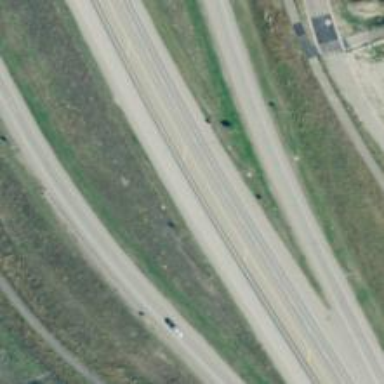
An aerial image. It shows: This image shows trunk highway that functions as expressway.